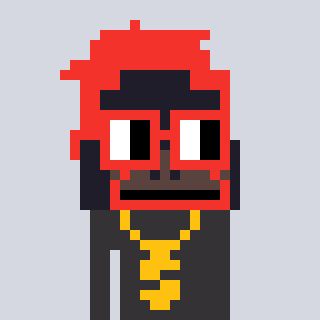
a pixel art character with square red glasses, a orangutan-shaped head and a grayscale-colored body on a cool background